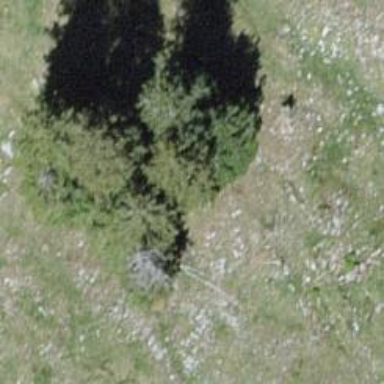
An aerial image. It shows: Needle-leaved tree in nature.